Interaction volume radius: 10 \u00c5
Interaction volume height: 35 \u00c5
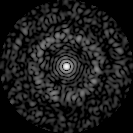
Disorder parameter: 0.8341